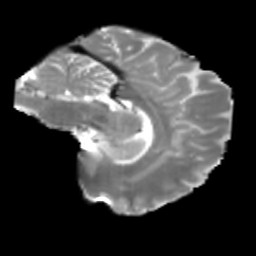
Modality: T2w
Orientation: sagittal
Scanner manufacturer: siemens
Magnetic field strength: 3 T
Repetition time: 4 s
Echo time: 0.0594 s